Question: - '''
If (!optVal == "Select Report")
'''
- '''
if (optVal == "LPR-Standard Lease Report" || optVal == "Open Acreage Summary Report" || optVal == "Capital Ownership Report") {
'''
Following this, theres other code that runs all the functionality.
I check the value of 'OptVal' before going into the 'If Statement' with Chromes built in 'Developer Tools'. The Value that comes in is Definatly NOT .

> it seems like it doesn't matter what 'optVal' is and is always considered '(!optVal == "Select Report")' Runs perfect.
'(!Variable)''= value'
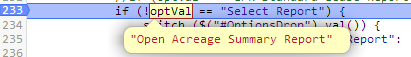
Answer: It's an order of operations issue, add some paren's:
'''
if (!(optVal == "Select Report"))
'''
or use
'''
if(optVal != "Select Report")
'''